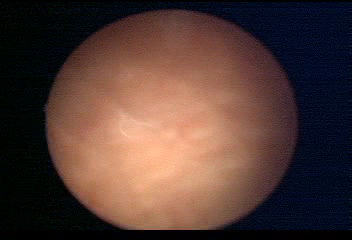
Modality: WLC
Class: Normal mucosa
Bladder cancer association: No